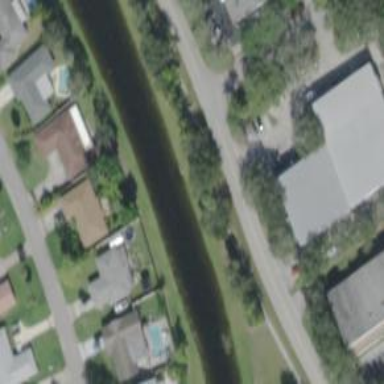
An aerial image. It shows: Canal.